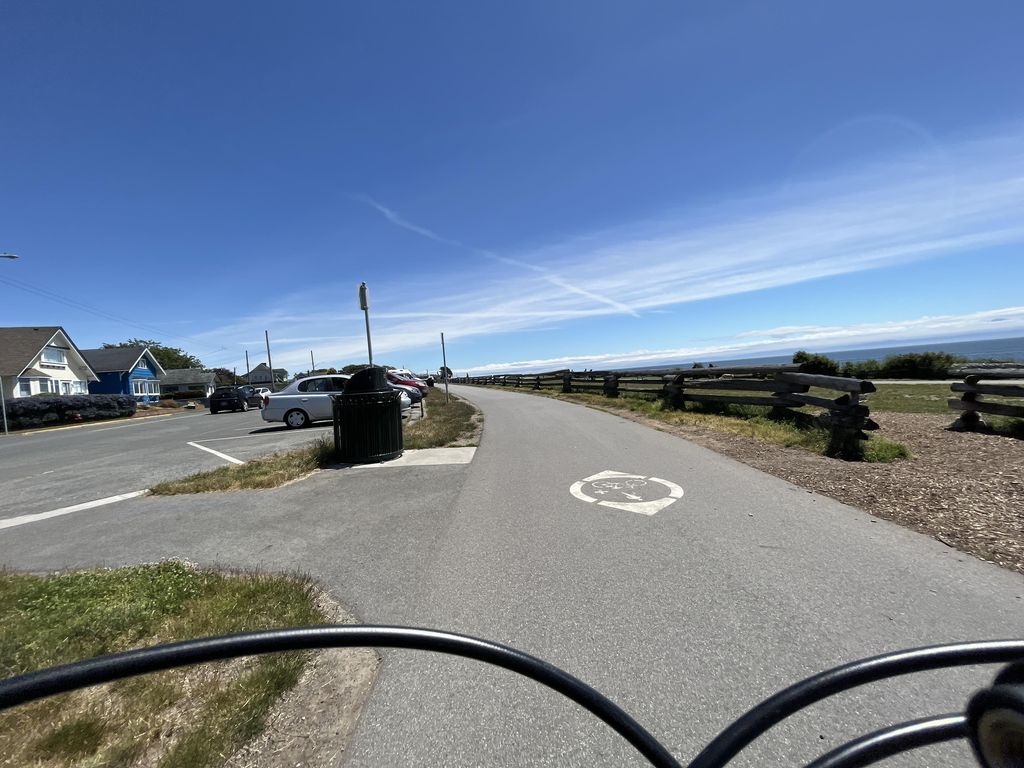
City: victoria